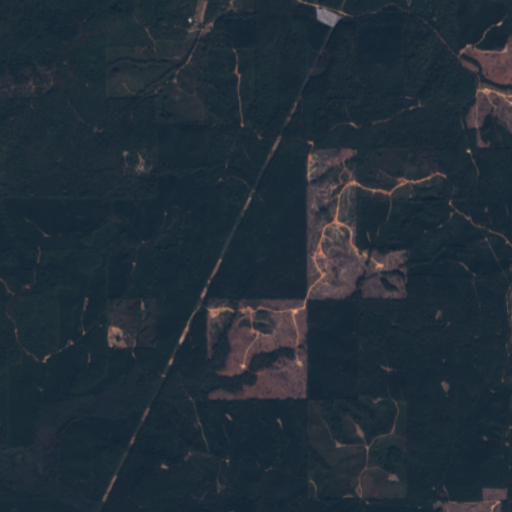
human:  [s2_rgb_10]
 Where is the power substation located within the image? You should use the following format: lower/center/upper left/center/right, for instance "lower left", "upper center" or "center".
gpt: The power substation is located in the upper center of the image.
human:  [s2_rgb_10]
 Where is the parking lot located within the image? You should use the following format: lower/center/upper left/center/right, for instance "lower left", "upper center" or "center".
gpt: There is no parking lot in the image.